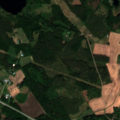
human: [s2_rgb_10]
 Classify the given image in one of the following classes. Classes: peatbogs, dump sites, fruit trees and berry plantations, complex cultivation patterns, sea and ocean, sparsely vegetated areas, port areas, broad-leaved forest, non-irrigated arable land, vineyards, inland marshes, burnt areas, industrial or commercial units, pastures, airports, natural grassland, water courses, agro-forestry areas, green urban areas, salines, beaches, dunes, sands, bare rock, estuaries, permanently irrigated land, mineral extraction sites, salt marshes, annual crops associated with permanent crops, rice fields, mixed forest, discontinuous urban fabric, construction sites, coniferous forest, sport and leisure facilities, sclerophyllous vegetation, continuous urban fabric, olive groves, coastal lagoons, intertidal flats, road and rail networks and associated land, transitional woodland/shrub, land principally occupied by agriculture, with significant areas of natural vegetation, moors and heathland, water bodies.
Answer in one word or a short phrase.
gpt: non-irrigated arable land, land principally occupied by agriculture, with significant areas of natural vegetation, coniferous forest, mixed forest